Field crop: tomato
Growth stage: 2
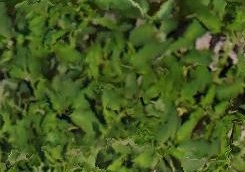
Species: tomato